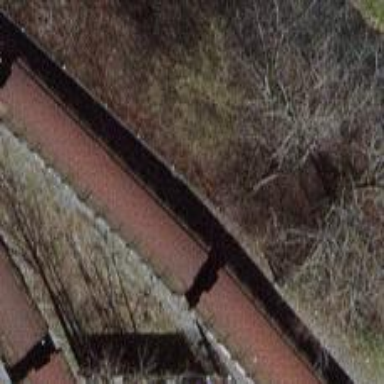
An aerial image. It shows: Railway switch.